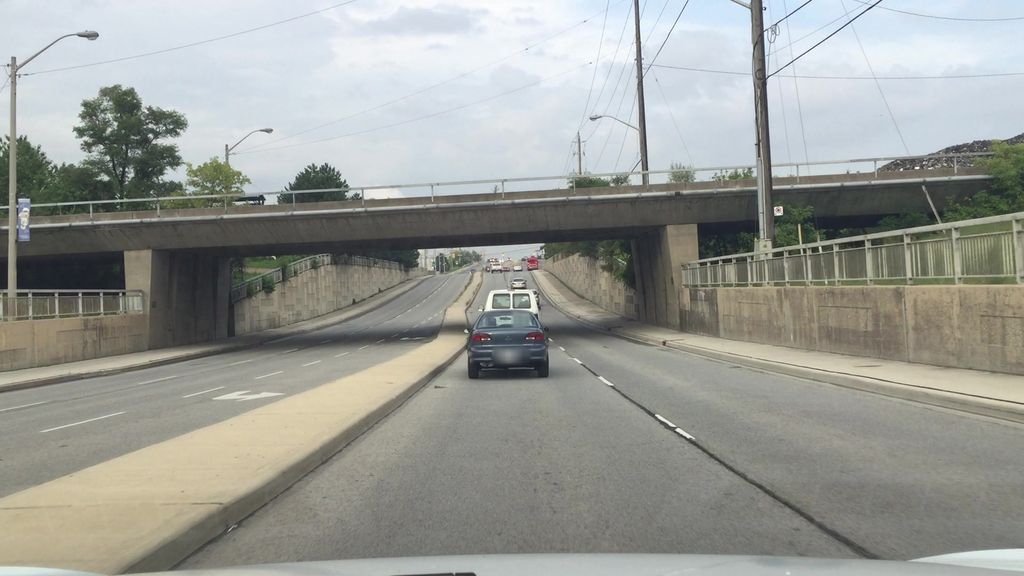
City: toronto